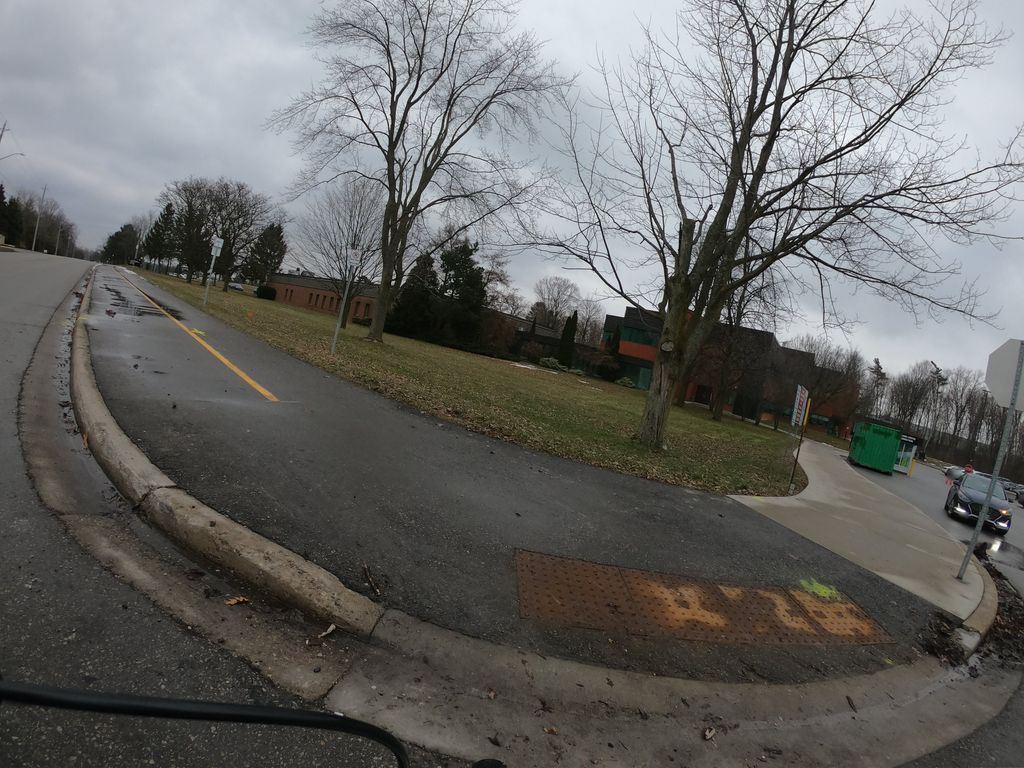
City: kitchener-waterloo